Question: I'm trying to build a program which can remove an single-colored border form an image.
The border is always white but the width of the border on the left and right side might differ from the width of the border at the top and bottom. So the image I want to extract is centered within the source image.
So from the following image I want to extract the green rectangle.

At the moment I don't know how to start solving this problem.
So finally calsign's code snippet and some improvements on it, solves my problem. I realized that the border around the inner image may not be completely single colored but can vary slightly. This leads to the behavior that for some images were left with a small border.
I solved this problem by improving the comparison of the color of two pixels by comparing the color distance of the two colors with a threshold. When the distance is below the threshold then the colors are handled as equally.
'''
public Bitmap cropBorderFromBitmap(Bitmap bmp) {
//Convenience variables
int width = bmp.getWidth();
int height = bmp.getHeight();
int[] pixels = new int[height * width];
//Load the pixel data into the pixels array
bmp.getPixels(pixels, 0, width, 0, 0, width, height);
int length = pixels.length;
int borderColor = pixels[0];
//Locate the start of the border
int borderStart = 0;
for(int i = 0; i < length; i ++) {
// 1. Compare the color of two pixels whether they differ
// 2. Check whether the difference is significant
if(pixels[i] != borderColor && !sameColor(borderColor, pixels[i])) {
Log.i(TAG,"Current Color: " + pixels[i]);
borderStart = i;
break;
}
}
//Locate the end of the border
int borderEnd = 0;
for(int i = length - 1; i >= 0; i --) {
if(pixels[i] != borderColor && !sameColor(borderColor, pixels[i])) {
Log.i(TAG,"Current Color: " + pixels[i]);
borderEnd = length - i;
break;
}
}
//Calculate the margins
int leftMargin = borderStart % width;
int rightMargin = borderEnd % width;
int topMargin = borderStart / width;
int bottomMargin = borderEnd / width;
//Create the new, cropped version of the Bitmap
bmp = Bitmap.createBitmap(bmp, leftMargin, topMargin, width - leftMargin - rightMargin, height - topMargin - bottomMargin);
return bmp;
}
private boolean sameColor(int color1, int color2){
// Split colors into RGB values
long r1 = (color1)&0xFF;
long g1 = (color1 >>8)&0xFF;
long b1 = (color1 >>16)&0xFF;
long r2 = (color2)&0xFF;
long g2 = (color2 >>8)&0xFF;
long b2 = (color2 >>16)&0xFF;
long dist = (r2 - r1) * (r2 - r1) + (g2 - g1) * (g2 - g1) + (b2 - b1) *(b2 - b1);
// Check vs. threshold
return dist < 200;
}
'''
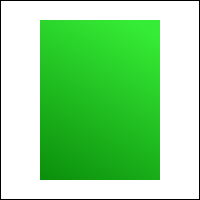
Answer: Perhaps not the best use of the APIs to find a solution, but the one that came to mind: directly modify the image's pixels.
You can get a 'Bitmap''s pixels with <URL>. Then, it's just a matter of finding the dimensions of the border.
You can find the color of the border by accessing the pixel located at position '0', and then compare that value (an 'int') to the value of each proceeding pixel until your reach the border (the pixel that isn't that color). With a little bit of math, it can be done.
Here is some simple code that demonstrates the point:
'''
private void cropBorderFromBitmap(Bitmap bmp) {
int[] pixels;
//Load the pixel data into the pixels array
bmp.getPixels(pixels, 0, width, 0, 0, width, height);
//Convenience variables
int width = bmp.getWidth();
int height = bmp.getHeight();
int length = pixels.length;
int borderColor = pixels[0];
//Locate the start of the border
int borderStart;
for(int i = 0; i < length; i ++) {
if(pixels[i] != borderColor) {
borderStart = i;
break;
}
}
//Locate the end of the border
int borderEnd;
for(int i = length - 1; i >= 0; i --) {
if(pixels[i] != borderColor) {
borderEnd = length - i;
break;
}
}
//Calculate the margins
int leftMargin = borderStart % width;
int rightMargin = borderEnd % width;
int topMargin = borderStart / width;
int bottomMargin = borderEnd / width;
//Create the new, cropped version of the Bitmap
bmp = createBitmap(bmp, leftMargin, topMargin, width - leftMargin - rightMargin, height - topMargin - bottomMargin);
}
'''
This is untested and lacks error checking (e.g., what if the width is 0?), but it should serve as a proof-of-concept.
EDIT: I just realized that I failed to complete the 'getPixels()' method. The wonders of testing your code... it's fixed now.